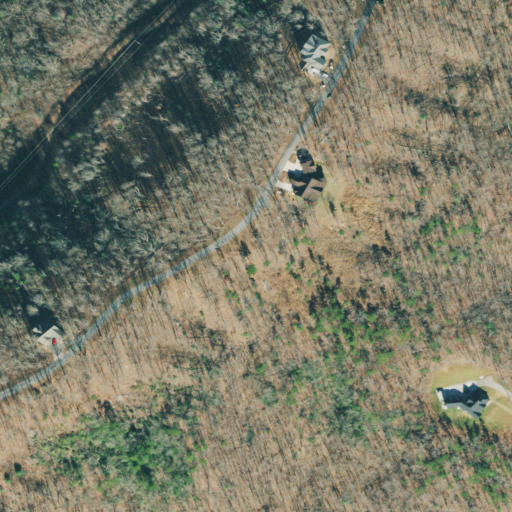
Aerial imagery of ridge(s) in Georgia named Kelley Mountain containing deciduous forest and mixed forest